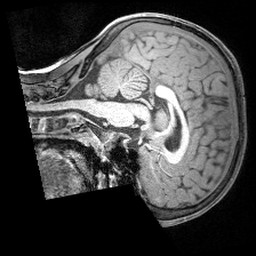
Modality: T1w
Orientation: sagittal
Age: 8
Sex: male
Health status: ill
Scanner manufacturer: siemens
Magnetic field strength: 3 T
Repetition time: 1.6 s
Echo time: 0.00179 s